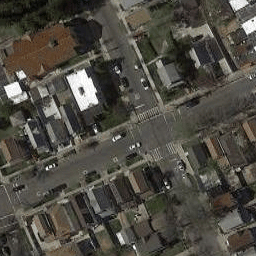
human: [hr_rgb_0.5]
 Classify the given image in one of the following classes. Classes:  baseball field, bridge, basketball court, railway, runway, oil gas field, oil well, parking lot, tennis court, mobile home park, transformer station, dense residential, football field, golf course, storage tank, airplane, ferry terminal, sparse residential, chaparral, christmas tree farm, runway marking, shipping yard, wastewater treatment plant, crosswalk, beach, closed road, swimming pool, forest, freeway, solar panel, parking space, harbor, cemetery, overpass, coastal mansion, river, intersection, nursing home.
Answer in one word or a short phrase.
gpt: intersection